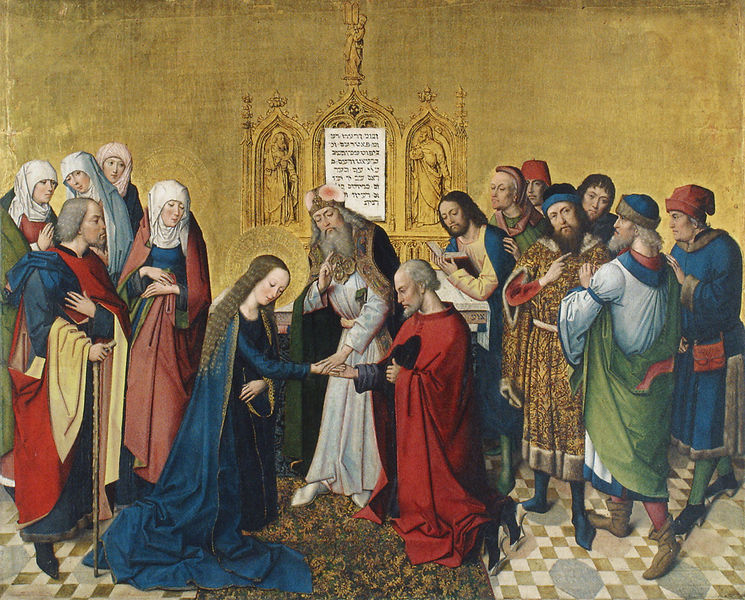
Titel: Tafeln des Marienlebens/Vermählung Mariae
Künstler: Meister des Marienlebens
Institution: München, Alte Pinakothek
Schlagwörter: blau, gemälde, gott, gruppe, mann, umhang, weiß, frauen, grün, menschen, frau, haar, kleid, männer, raum, rot, fest, gesellschaft, malerei, schachbrettmuster, teppich, bibel, kirche, geistlicher, gewand, gold, paar, personen, gotik, locken, schrift, schriftzug, querformat, gäste, kopftuch, tepich, fliesen, zeremonie, altar, liebespaar, ehepaar, heiligenschein, jesus, priester, segnung, hochzeit, gelehrter, heilig, maria, christen, gloriole, biblisch, judentum, demut, josef, verlobung, hebräisch, heirat, trauung, vermählung, frühchristlich, schwangerschaft, orthodox